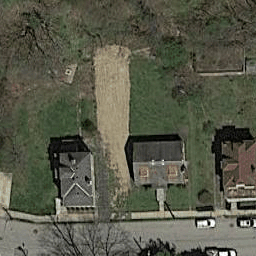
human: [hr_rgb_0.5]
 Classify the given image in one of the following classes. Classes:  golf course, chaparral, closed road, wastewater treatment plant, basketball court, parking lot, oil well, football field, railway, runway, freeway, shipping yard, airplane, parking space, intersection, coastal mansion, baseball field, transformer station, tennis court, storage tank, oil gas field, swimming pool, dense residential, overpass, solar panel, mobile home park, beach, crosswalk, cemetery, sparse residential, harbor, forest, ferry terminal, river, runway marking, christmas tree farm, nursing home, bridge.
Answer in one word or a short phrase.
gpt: sparse residential